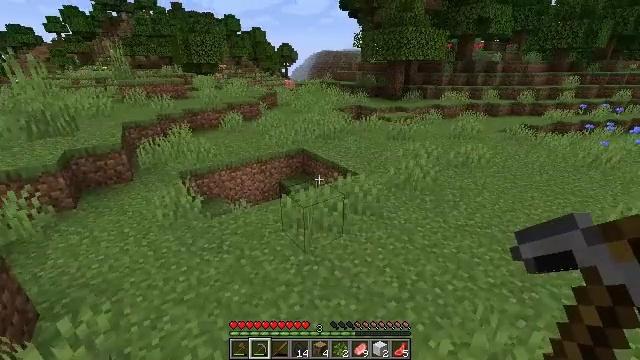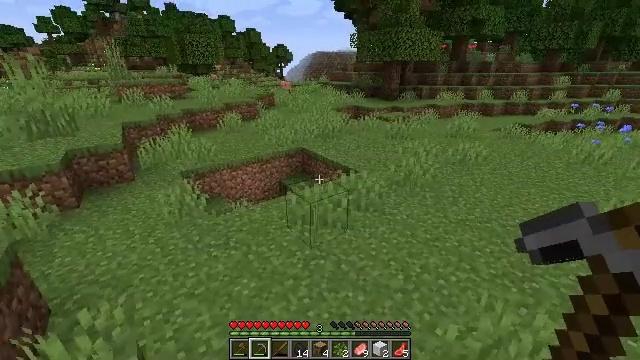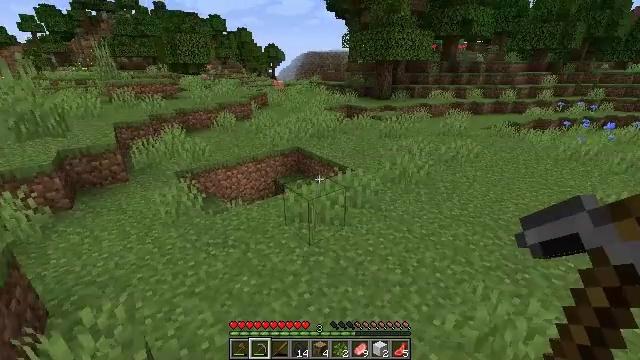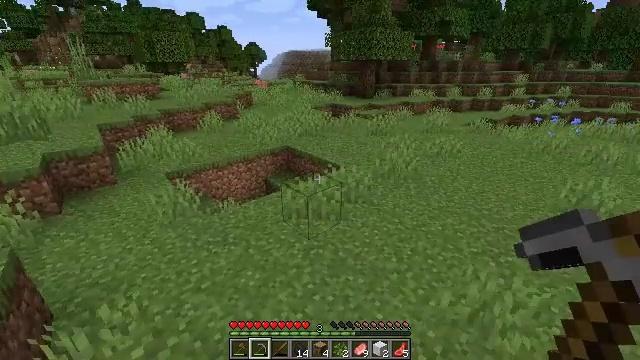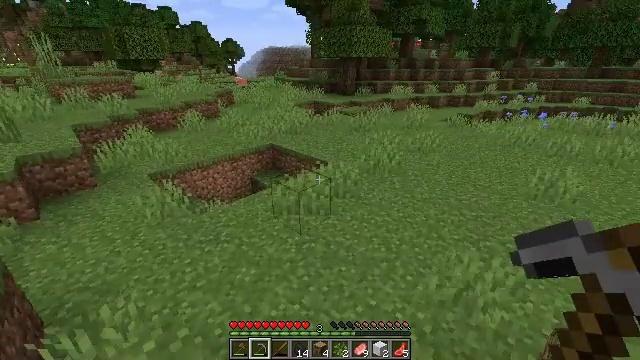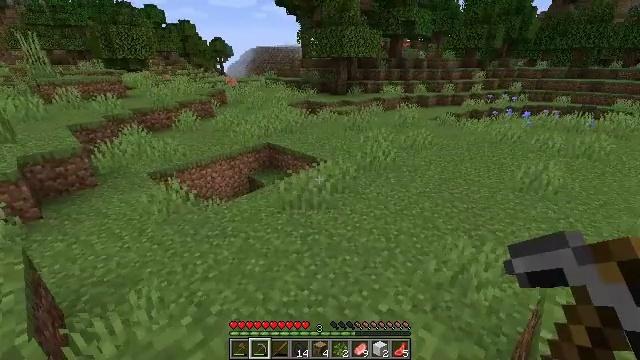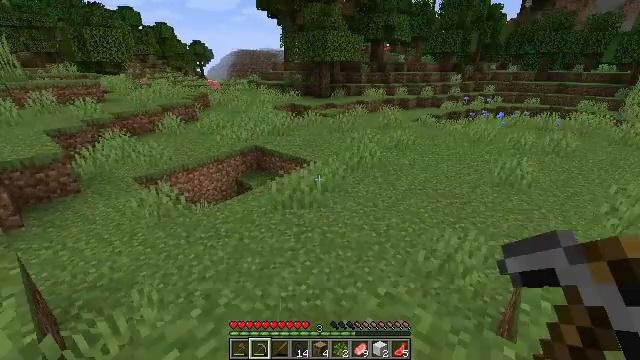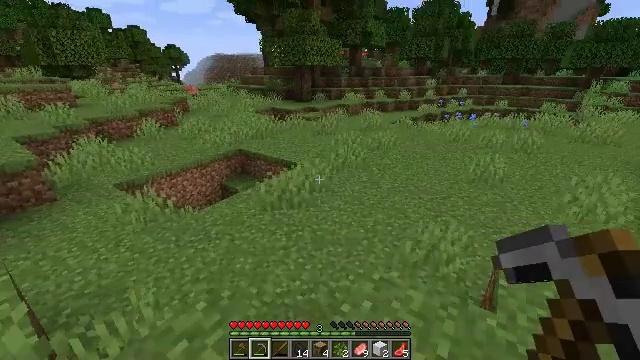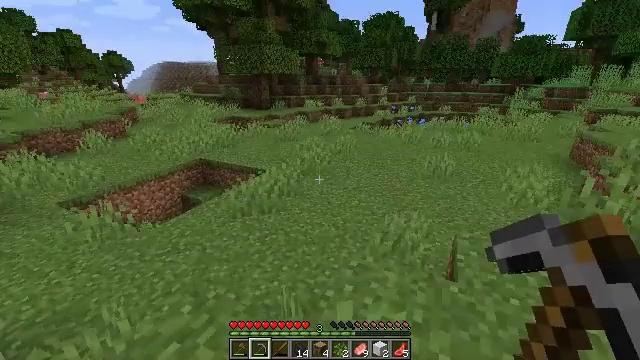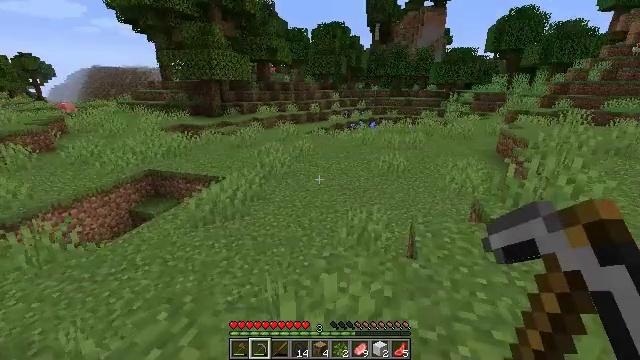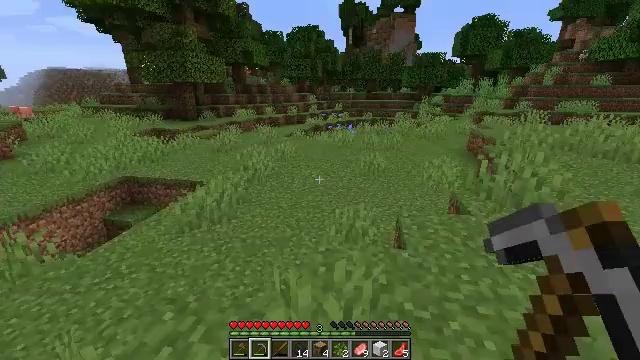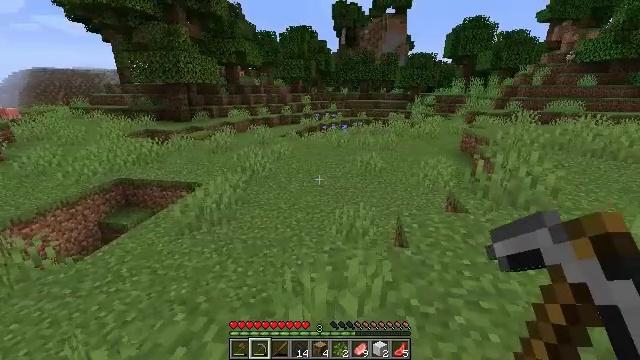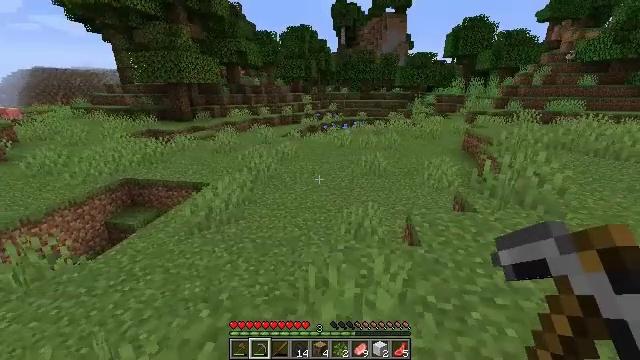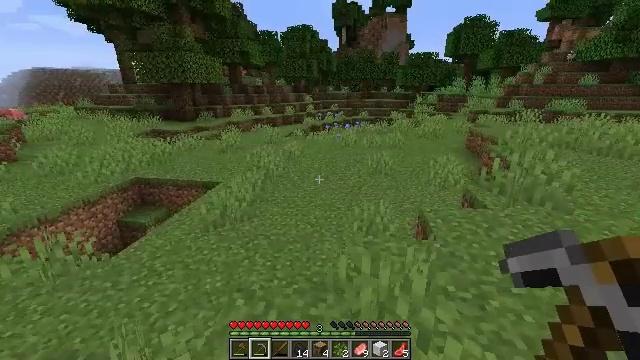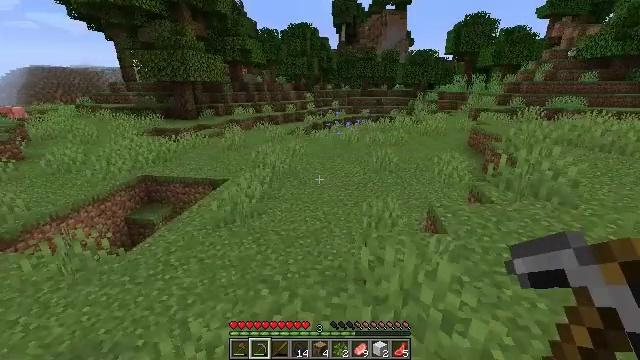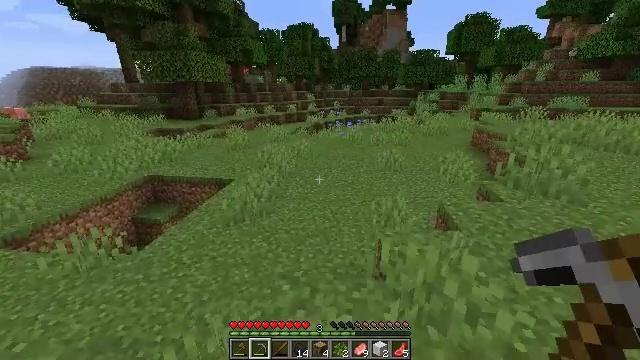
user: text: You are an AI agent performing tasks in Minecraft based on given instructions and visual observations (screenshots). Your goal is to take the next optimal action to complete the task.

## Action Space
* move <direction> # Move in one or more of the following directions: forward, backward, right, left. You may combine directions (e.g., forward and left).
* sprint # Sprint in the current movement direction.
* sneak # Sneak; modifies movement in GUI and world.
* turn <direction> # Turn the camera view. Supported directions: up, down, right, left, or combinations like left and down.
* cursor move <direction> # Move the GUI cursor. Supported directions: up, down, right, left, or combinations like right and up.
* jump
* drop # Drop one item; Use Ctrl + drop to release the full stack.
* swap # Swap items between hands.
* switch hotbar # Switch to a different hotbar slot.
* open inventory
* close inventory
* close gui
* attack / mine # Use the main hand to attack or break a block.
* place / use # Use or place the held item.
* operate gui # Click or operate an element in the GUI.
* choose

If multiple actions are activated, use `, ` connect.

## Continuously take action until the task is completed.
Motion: motion action
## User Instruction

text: Break the white tulip to collect it.
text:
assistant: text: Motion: move back and move left, turn right
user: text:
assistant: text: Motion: move back and move left, turn right
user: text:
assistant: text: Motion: move back and move left, turn right
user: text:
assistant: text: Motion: move back and move left, turn right
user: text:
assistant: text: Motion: move back and move left, turn right
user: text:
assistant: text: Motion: move back and move left, turn right
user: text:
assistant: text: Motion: move back and move left, turn right
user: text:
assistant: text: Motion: move back and move left, turn right and up
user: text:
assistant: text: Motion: move back and move left, turn right and up
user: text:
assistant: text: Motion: move left, turn right
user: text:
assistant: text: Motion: move left, turn right
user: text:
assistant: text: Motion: move back and move left
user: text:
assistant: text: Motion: move back and move left
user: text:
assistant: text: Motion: move left
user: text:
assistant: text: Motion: move left
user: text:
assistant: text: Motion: move left
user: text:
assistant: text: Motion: move left, turn left and down
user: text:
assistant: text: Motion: move left, turn left and down
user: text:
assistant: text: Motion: move left, turn left
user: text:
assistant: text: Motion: move left
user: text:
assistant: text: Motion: move left, turn left
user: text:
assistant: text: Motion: move forward and move left, turn left
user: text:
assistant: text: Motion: move forward and move left, turn left and up
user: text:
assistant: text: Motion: move forward and move left, turn left and up
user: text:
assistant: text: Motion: move forward, turn left and up
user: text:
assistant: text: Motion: move forward, turn left
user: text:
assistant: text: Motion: move forward, turn left
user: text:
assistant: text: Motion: move forward, sprint, turn left
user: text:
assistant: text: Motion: move forward, sprint, turn left
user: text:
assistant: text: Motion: move forward, sprint, turn left